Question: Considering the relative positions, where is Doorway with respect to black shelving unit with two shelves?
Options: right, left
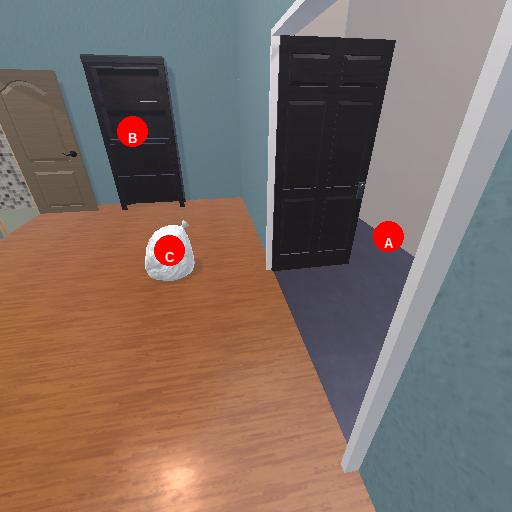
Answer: right